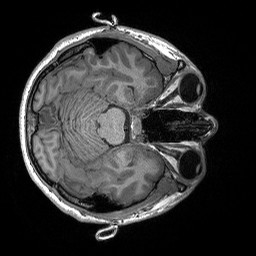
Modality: T1w
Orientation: axial
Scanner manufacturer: siemens
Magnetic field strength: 3 T
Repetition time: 2.3 s
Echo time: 0.00298 s